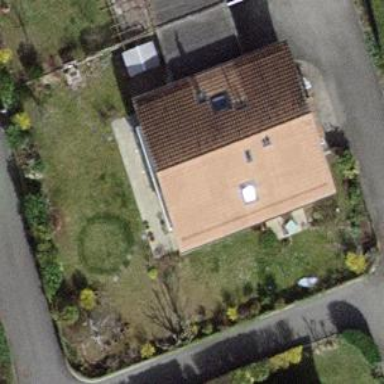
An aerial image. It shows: Garden enclosed by fence.